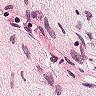
Metastatic tissue present: no